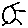
Label: sun